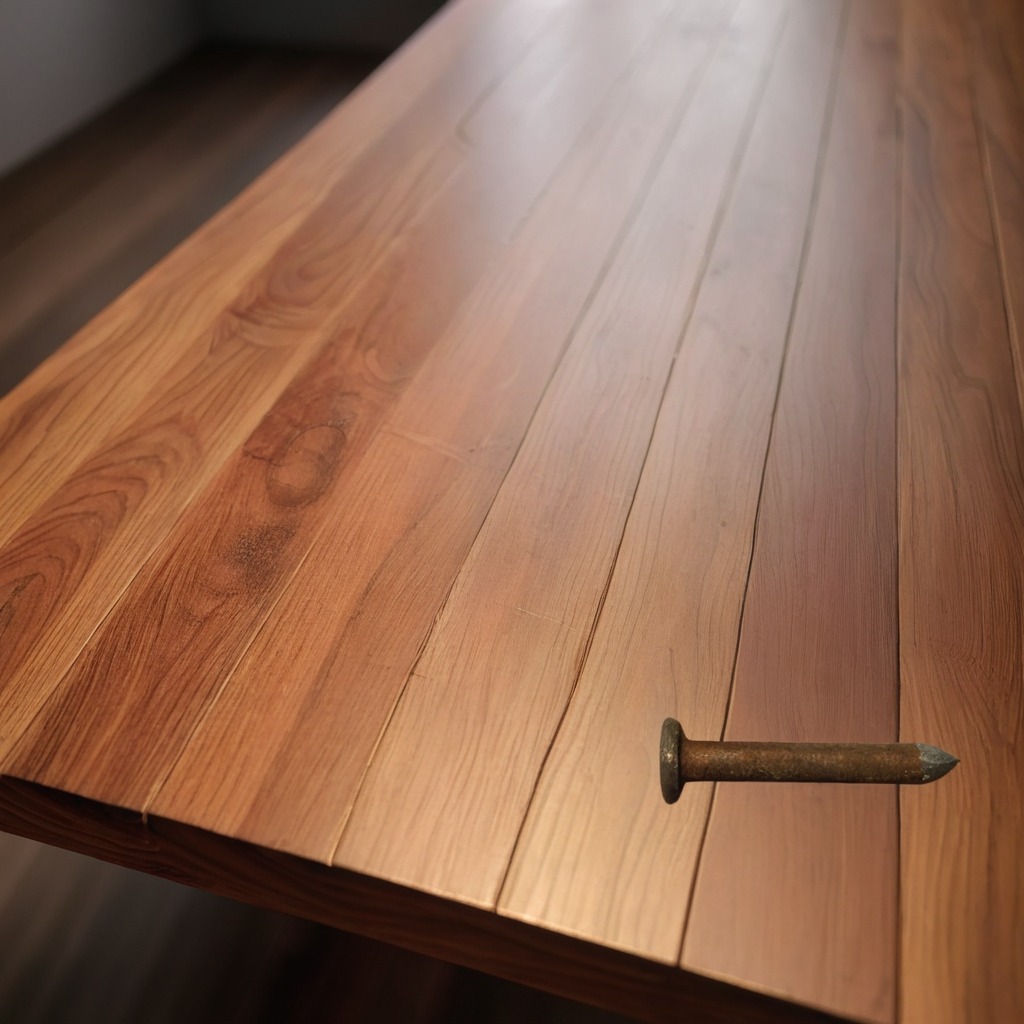
An iron nail is lying on a wooden table in a carpentry studio.